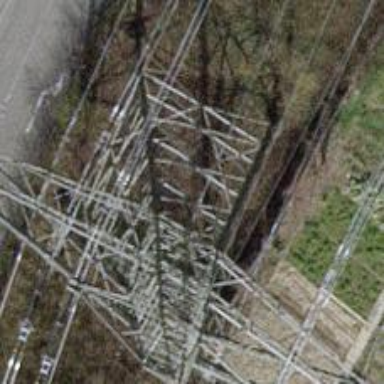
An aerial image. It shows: Towering power structure.